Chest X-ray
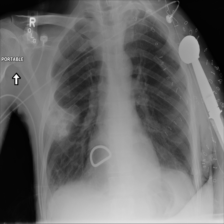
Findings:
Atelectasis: negative
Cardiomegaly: negative
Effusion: negative
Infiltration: negative
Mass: positive
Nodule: negative
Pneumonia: negative
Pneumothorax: negative
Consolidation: negative
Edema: negative
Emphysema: negative
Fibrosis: negative
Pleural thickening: negative
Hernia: negative